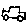
Label: car